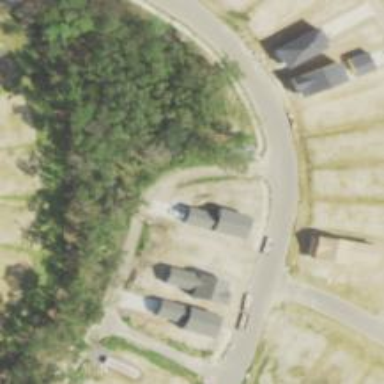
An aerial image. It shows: Alley classified as service road.